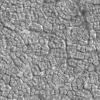
Atmospheric dust classification: not_dusty